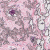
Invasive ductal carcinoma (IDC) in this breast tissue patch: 0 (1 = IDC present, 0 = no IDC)